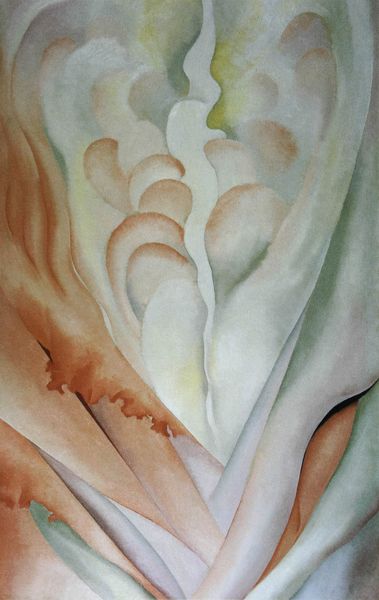
Titel: Flower Abstraction
Künstler: Georgia O'Keeffe
Standort: New York
Institution: The Whitney Museum
Schlagwörter: blau, weiß, aquarell, grün, blume, braun, orange, blüte, rot, abstrakt, farben, lila, schlucht, blütenblätter, verlaufen, orchidee, quell, o´keeffe, vulva